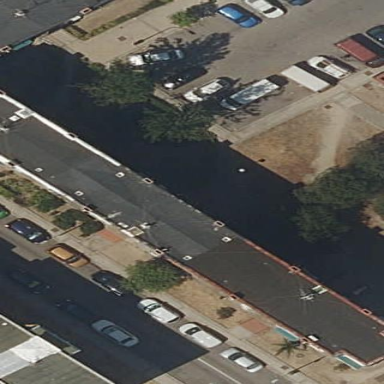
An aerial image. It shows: View of apartment building.